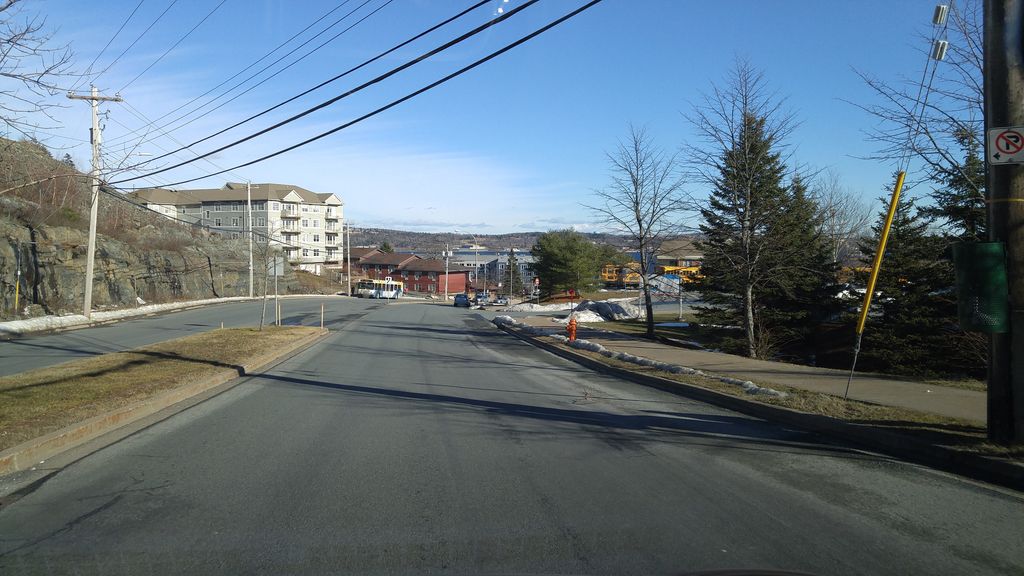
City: halifax